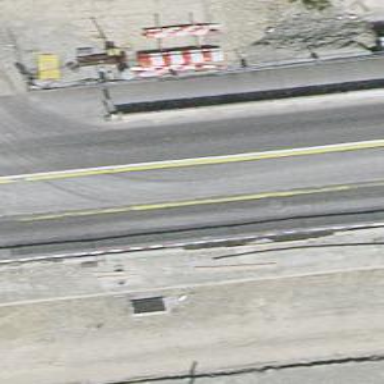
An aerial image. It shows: Road with traffic signals.